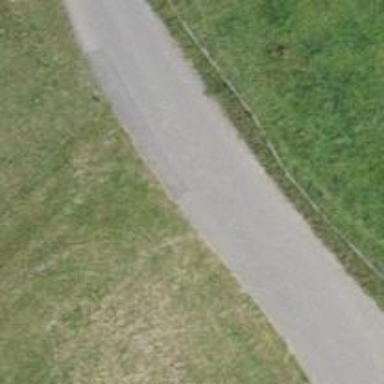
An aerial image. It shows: Passing place on the road.